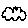
Label: cloud